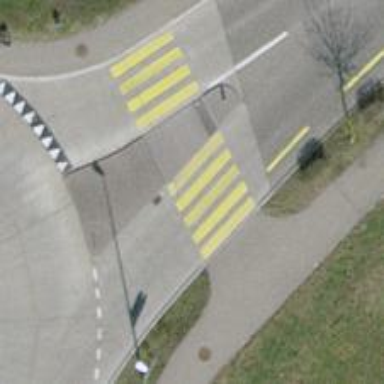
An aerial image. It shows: Uncontrolled zebra crossing with central island.